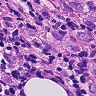
Metastatic tissue present: yes